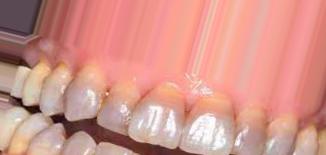
Condition: Tooth Discoloration